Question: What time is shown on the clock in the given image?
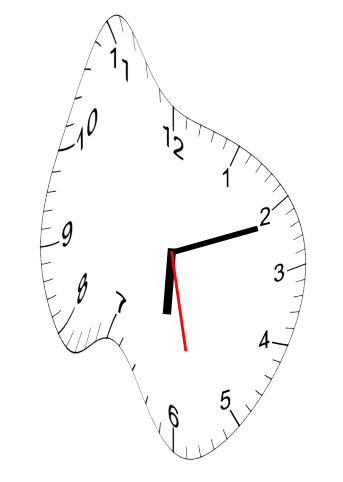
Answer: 06:11:28